Question: I was working on a fun project that implicates creating "imperfect" circles by drawing them with lines and animate their points to generate a pleasing effect.
The points should alternate between moving away and closer to the center of the circle, to illustrate:

I think I was able to accomplish that, the problem is when I try to render it in a canvas half the render jitters like crazy, you can see it in this <URL>
You can see how it renders for me in <URL>. If you pay close attention the bottom right half of the render runs smoothly while the top left just..doesn't.
This is how I create the points:
'''
for (var i = 0; i < q; i++) {
var a = toRad(aDiv * i);
var e = rand(this.e, 1);
var x = Math.cos(a) * (this.r * e) + this.x;
var y = Math.sin(a) * (this.r * e) + this.y;
this.points.push({
x: x,
y: y,
initX: x,
initY: y,
reverseX: false,
reverseY: false,
finalX: x + 5 * Math.cos(a),
finalY: y + 5 * Math.sin(a)
});
}
'''
Each point in the imperfect circle is calculated using an angle and a random distance that it's not particularly relevant (it relies on a few parameters).
I think it's starts to mess up when I assign the final values ('finalX,finalY'), the animation is supposed to alternate between those and their initial values, but only half of the render accomplishes it.
Is the math wrong? Is the code wrong? Or is it just that my computer can't handle the rendering?
I can't figure it out, thanks in advance!
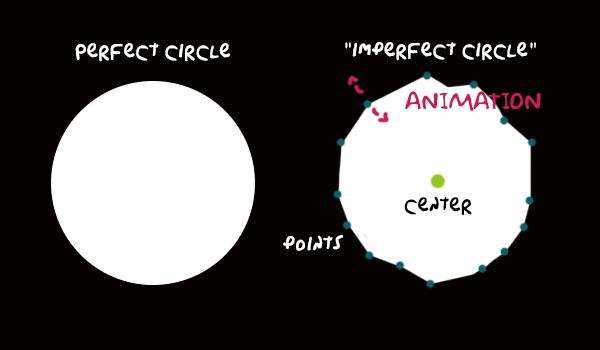
Answer: > Is the math wrong? Is the code wrong? Or is it just that my computer can't handle the rendering?
I Think that your animation function has not care about the elapsed time. Simply the animation occurs very fast. The number of <URL> callbacks is usually 60 times per second, So Happens just what is expected to happen.
I made some fixes in this <URL>. This animate function take care about timestamp. Also I made a gradient in the animation to alternate between their final and initial positions smoothly.
'''
ImperfectCircle.prototype.animate = function (timestamp) {
var factor = 4;
var stepTime = 400;
for (var i = 0, l = this.points.length; i < l; i++) {
var point = this.points[i];
var direction = Math.floor(timestamp/stepTime)%2;
var stepProgress = timestamp % stepTime * 100 / stepTime;
stepProgress = (direction == 0 ? stepProgress: 100 -stepProgress);
point.x = point.initX + (Math.cos(point.angle) * stepProgress/100 * factor);
point.y = point.initY + (Math.sin(point.angle) * stepProgress/100 * factor);
}
}
'''
### Step by Step:
'''
// 1. Calculates the steps as int: Math.floor(timestamp/stepTime)
// 2. Modulo to know if even step or odd step: %2
var direction = Math.floor(timestamp/stepTime)%2;
// 1. Calculates the step progress: timestamp % stepTime
// 2. Convert it to a percentage: * 100 / stepTime
var stepProgress = timestamp % stepTime * 100 / stepTime;
// if odd invert the percentage.
stepProgress = (direction == 0 ? stepProgress: 100 -stepProgress);
// recompute position based on step percentage
// factor is for fine adjustment.
point.x = point.initX + (Math.cos(point.angle) * stepProgress/100 * factor);
point.y = point.initY + (Math.sin(point.angle) * stepProgress/100 * factor);
'''